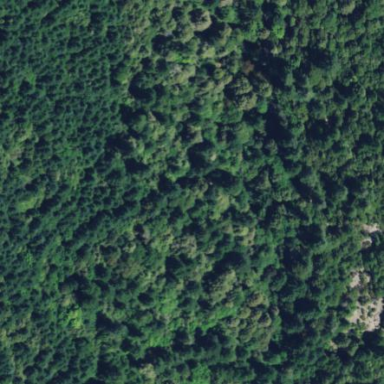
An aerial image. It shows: Forest area.